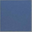
Piece: xx